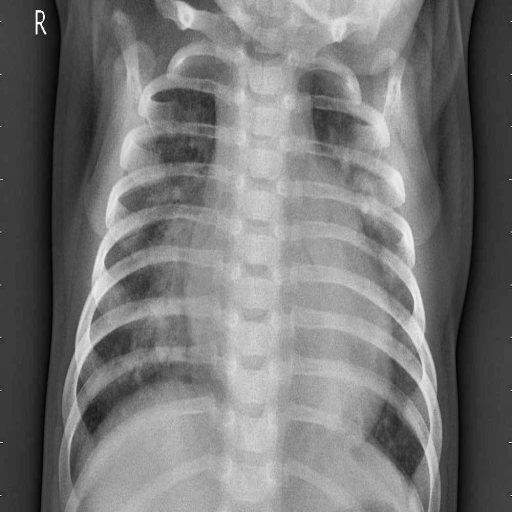
Finding: PNEUMONIA